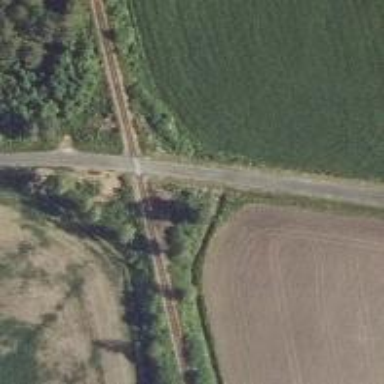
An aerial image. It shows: Site related to the railway.